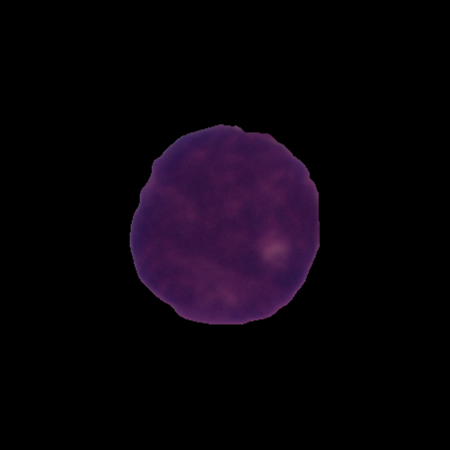
Label: cancer